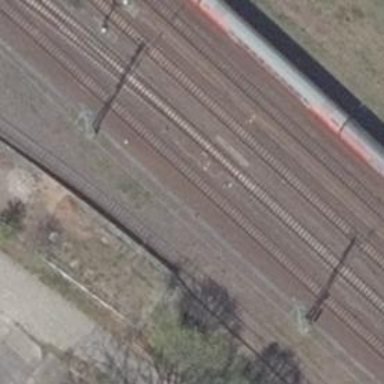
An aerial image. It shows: Railway switch.